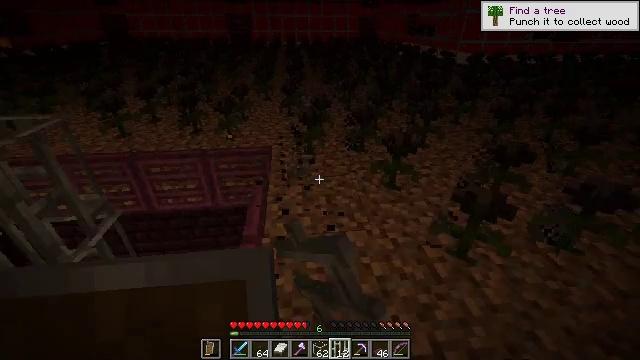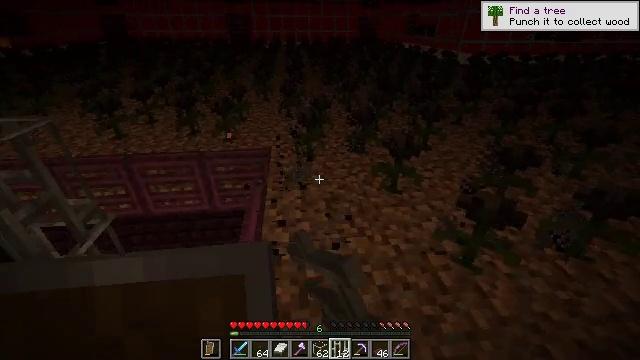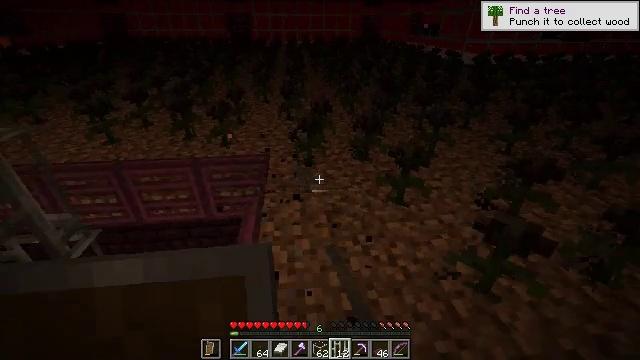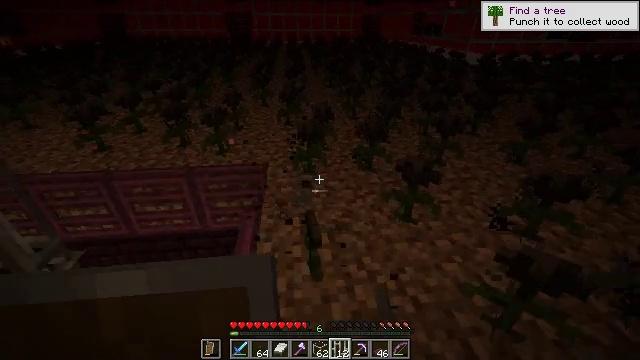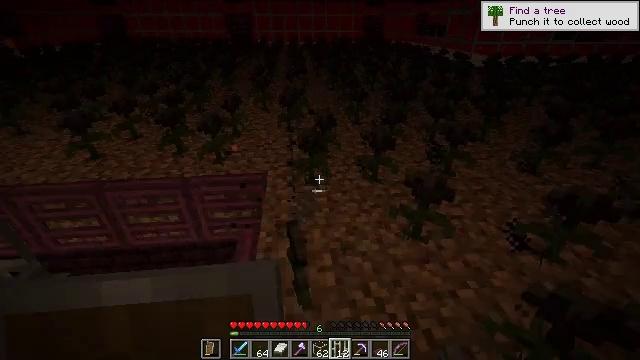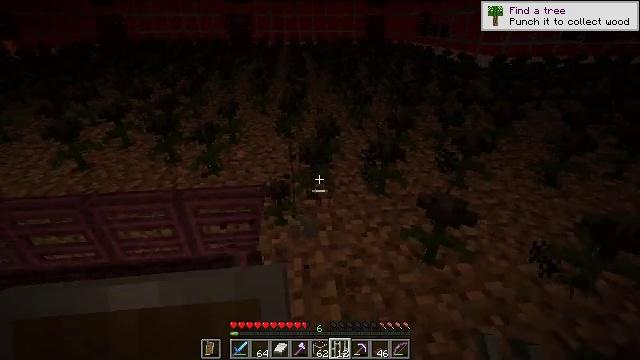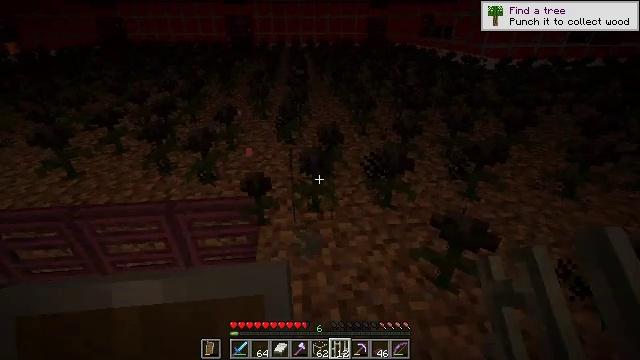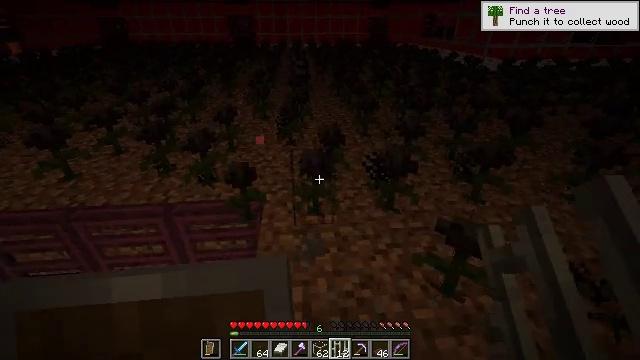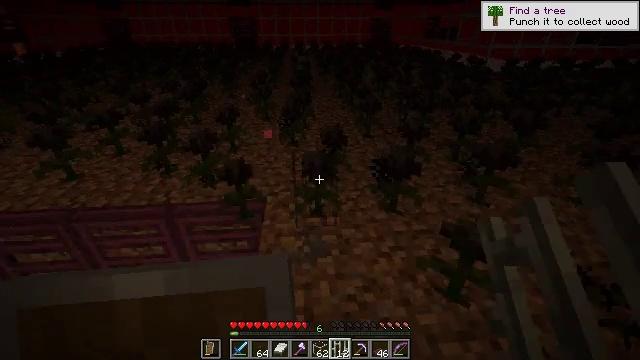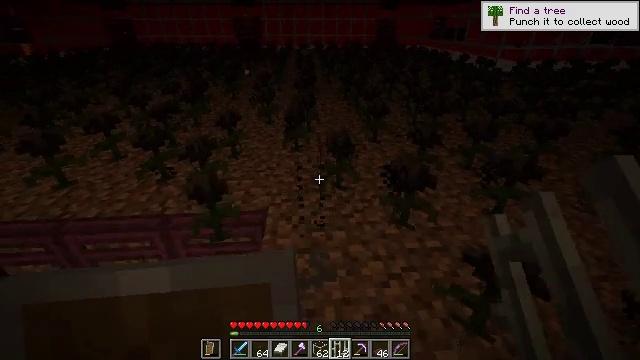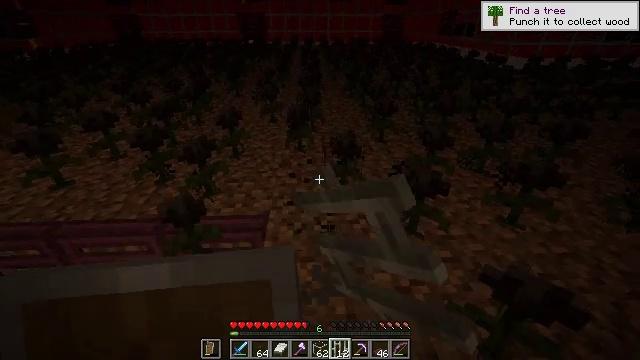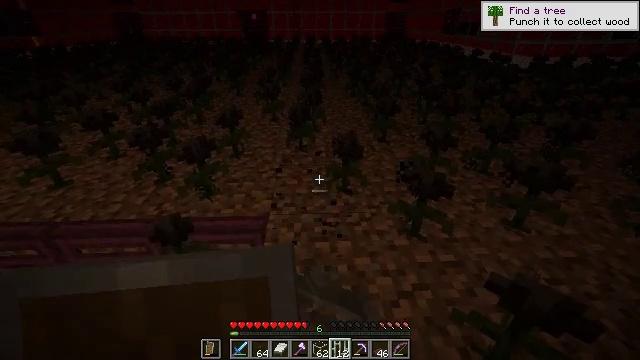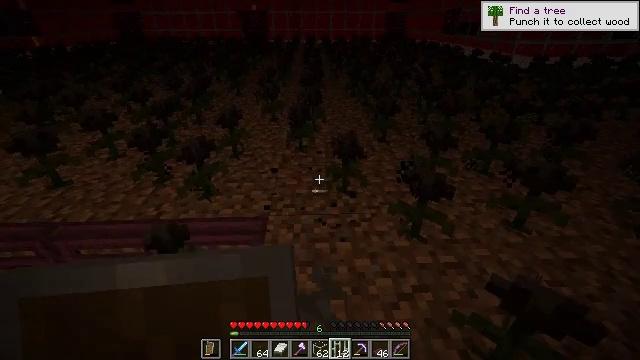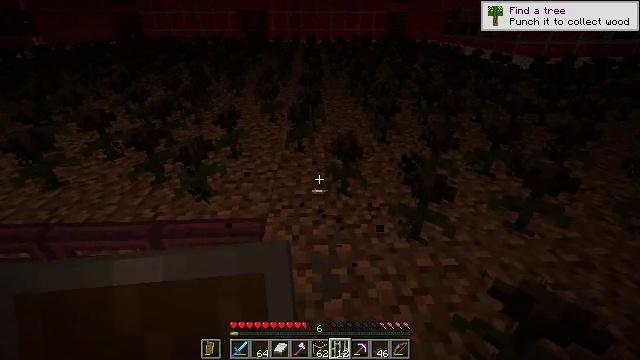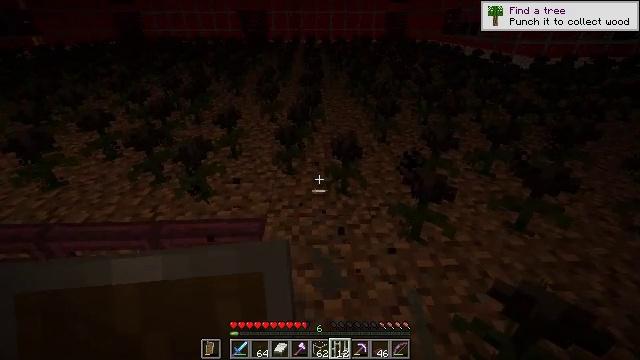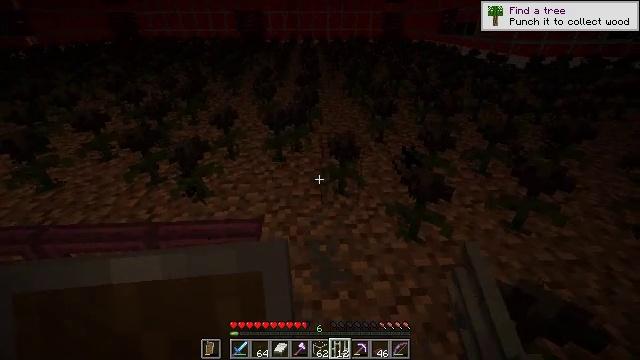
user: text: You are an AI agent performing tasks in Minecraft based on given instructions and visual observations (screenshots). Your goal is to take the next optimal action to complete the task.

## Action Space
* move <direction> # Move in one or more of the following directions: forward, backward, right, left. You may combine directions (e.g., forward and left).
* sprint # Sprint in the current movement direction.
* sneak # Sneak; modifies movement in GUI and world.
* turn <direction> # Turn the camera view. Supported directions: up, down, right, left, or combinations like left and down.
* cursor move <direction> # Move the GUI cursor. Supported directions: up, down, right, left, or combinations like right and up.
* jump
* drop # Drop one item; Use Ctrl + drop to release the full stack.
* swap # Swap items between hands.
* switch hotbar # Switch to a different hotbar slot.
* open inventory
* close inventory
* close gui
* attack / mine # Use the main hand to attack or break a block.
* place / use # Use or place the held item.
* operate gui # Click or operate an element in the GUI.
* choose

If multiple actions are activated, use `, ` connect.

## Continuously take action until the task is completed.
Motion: motion action
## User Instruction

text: Gather the dangerous wither rose.
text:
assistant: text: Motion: move forward, attack / mine
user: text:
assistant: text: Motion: move forward
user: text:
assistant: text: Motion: move forward
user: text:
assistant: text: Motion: move forward
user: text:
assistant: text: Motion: move forward
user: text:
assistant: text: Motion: no_op
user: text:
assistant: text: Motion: no_op
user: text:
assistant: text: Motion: move forward
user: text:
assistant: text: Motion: move forward, attack / mine
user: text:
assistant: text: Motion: turn left, attack / mine
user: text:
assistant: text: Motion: no_op
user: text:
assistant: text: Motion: no_op
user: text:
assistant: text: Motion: no_op
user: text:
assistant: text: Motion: no_op
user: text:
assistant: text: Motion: no_op
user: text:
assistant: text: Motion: turn right
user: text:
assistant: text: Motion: no_op
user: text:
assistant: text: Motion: attack / mine
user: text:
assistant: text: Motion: attack / mine
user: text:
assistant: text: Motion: turn left and down
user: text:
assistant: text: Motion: move forward, turn left and down
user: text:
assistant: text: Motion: move forward, turn left and down
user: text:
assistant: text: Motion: move forward, turn left and down
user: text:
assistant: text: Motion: move forward, turn left and down
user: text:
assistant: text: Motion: move forward, turn down
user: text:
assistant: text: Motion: move forward, turn left and down
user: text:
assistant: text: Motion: move forward, turn left
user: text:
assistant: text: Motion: move forward, turn left and down
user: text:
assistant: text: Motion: turn left and down
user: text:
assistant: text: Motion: turn left and down